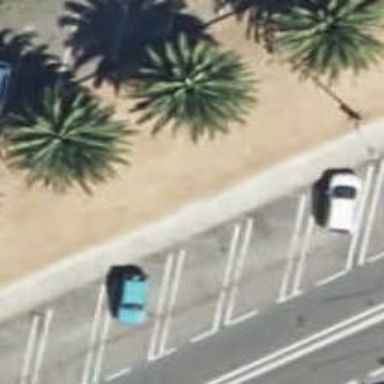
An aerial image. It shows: Parking area with surface.